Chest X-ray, PA view. Patient: 58 years old, sex F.
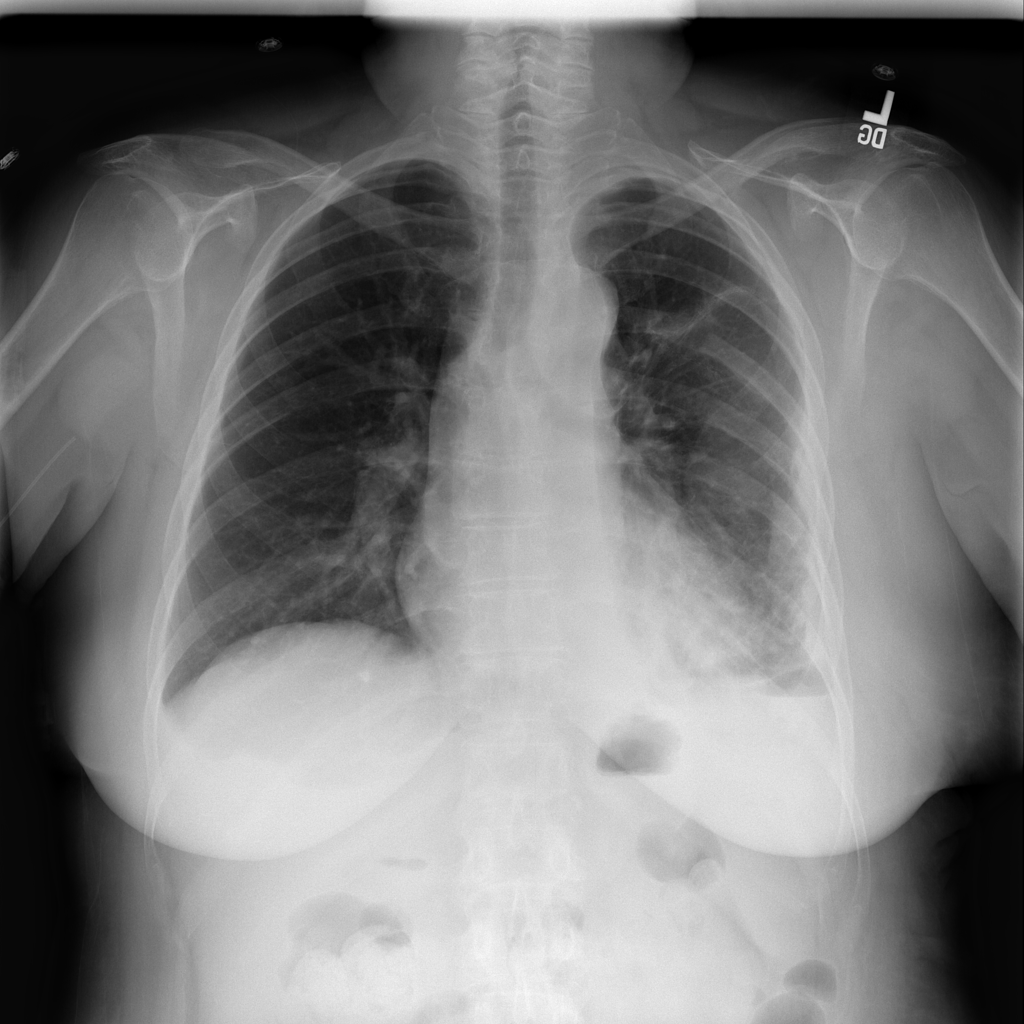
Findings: Atelectasis, Effusion, Infiltration, Pleural_Thickening